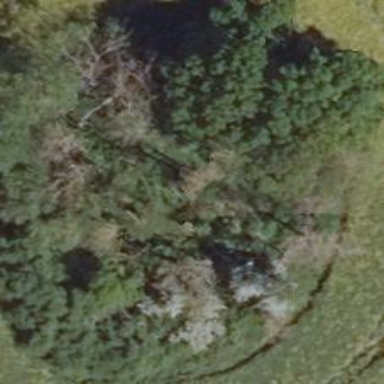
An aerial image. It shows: Forest area.